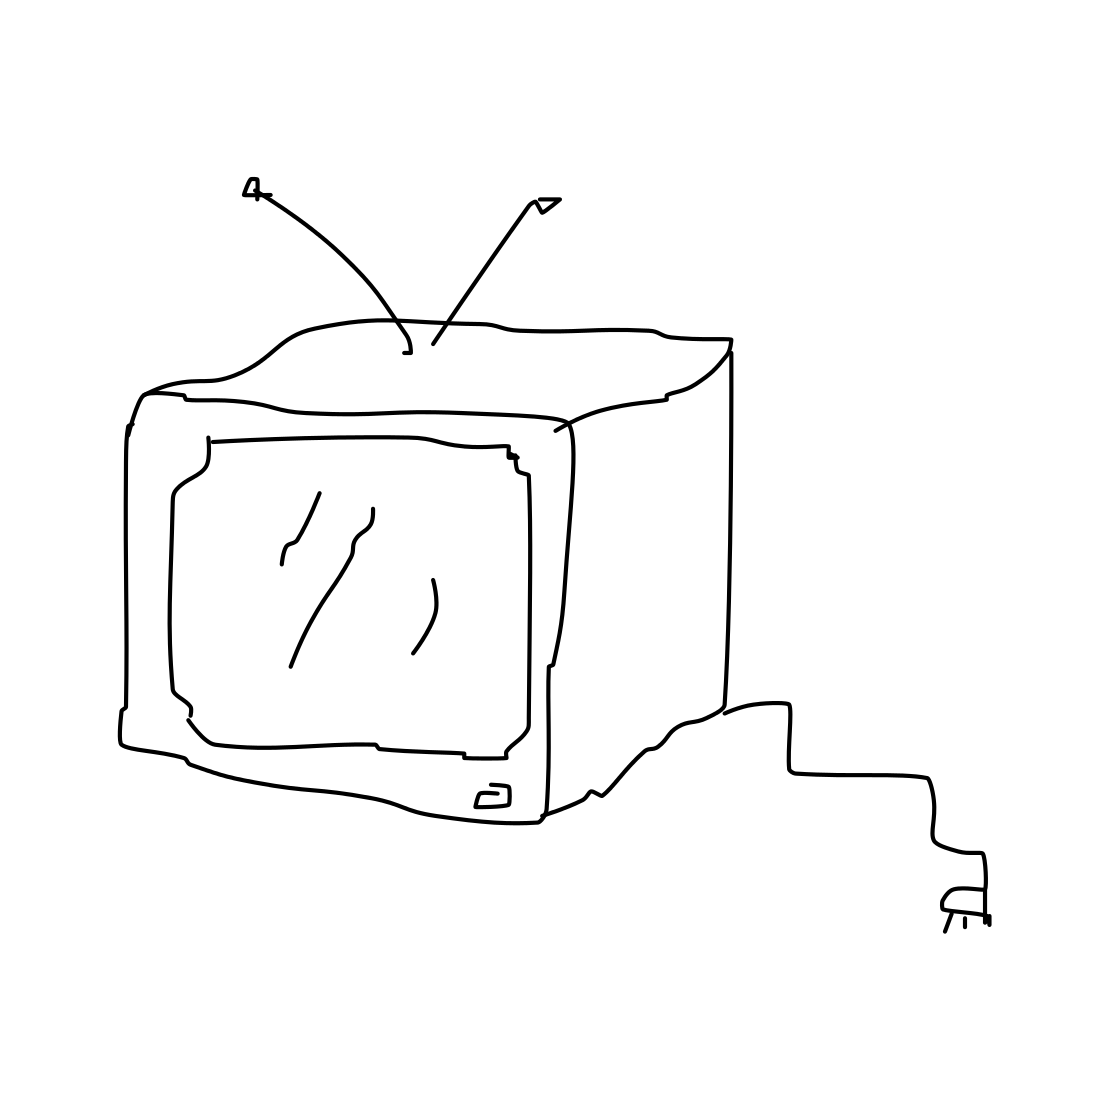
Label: tv